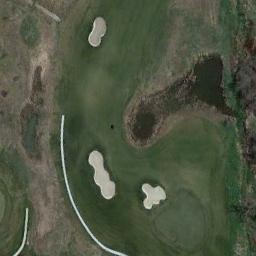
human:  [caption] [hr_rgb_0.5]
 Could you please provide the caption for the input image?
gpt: There are several bunkers and lakes and a few paths and many trees on a large green lawn on the golf course .

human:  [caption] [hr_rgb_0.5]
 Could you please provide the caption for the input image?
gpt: At the intersection of the three paths, There are two bunkers .

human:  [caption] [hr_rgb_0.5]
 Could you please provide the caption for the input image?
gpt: Many trees are near the golf course .

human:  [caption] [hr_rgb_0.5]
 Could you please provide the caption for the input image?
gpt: The golf course has two lakes, A putting green, A fairway and sandpits and two roads go through the golf course .

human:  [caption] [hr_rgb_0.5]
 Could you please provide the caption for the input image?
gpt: There are three bunkers on the golf course .